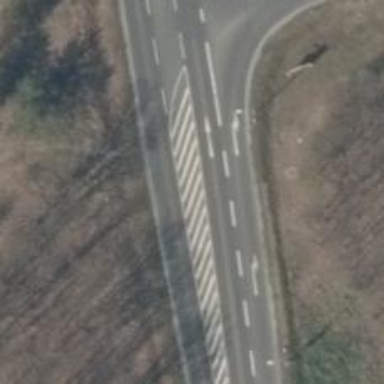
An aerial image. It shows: Asphalt road classified as primary highway.